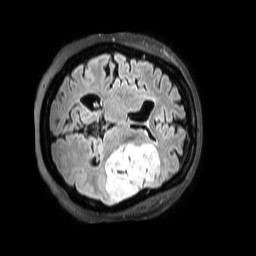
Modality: FLAIR
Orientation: axial
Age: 69
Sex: female
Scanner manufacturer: philips
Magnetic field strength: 3 T
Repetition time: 4.8 s
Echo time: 0.2794 s